Field crop: maize
Growth stage: 1
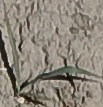
Species: sorghum